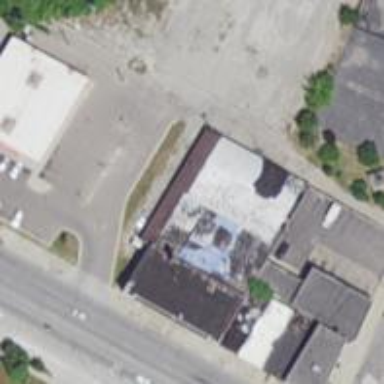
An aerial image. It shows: Commercial building.